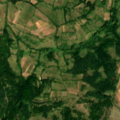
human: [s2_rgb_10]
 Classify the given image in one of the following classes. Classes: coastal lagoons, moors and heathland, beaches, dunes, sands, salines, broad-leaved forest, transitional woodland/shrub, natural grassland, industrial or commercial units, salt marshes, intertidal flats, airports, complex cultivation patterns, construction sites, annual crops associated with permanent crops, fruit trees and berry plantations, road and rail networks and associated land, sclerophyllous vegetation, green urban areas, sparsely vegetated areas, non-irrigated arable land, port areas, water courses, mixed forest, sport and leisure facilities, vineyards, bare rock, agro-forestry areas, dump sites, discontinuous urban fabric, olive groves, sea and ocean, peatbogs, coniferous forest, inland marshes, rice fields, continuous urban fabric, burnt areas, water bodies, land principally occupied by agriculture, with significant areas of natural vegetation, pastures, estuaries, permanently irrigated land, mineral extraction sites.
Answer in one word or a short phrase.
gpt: non-irrigated arable land, pastures, complex cultivation patterns, land principally occupied by agriculture, with significant areas of natural vegetation, transitional woodland/shrub